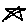
Label: star